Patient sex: F
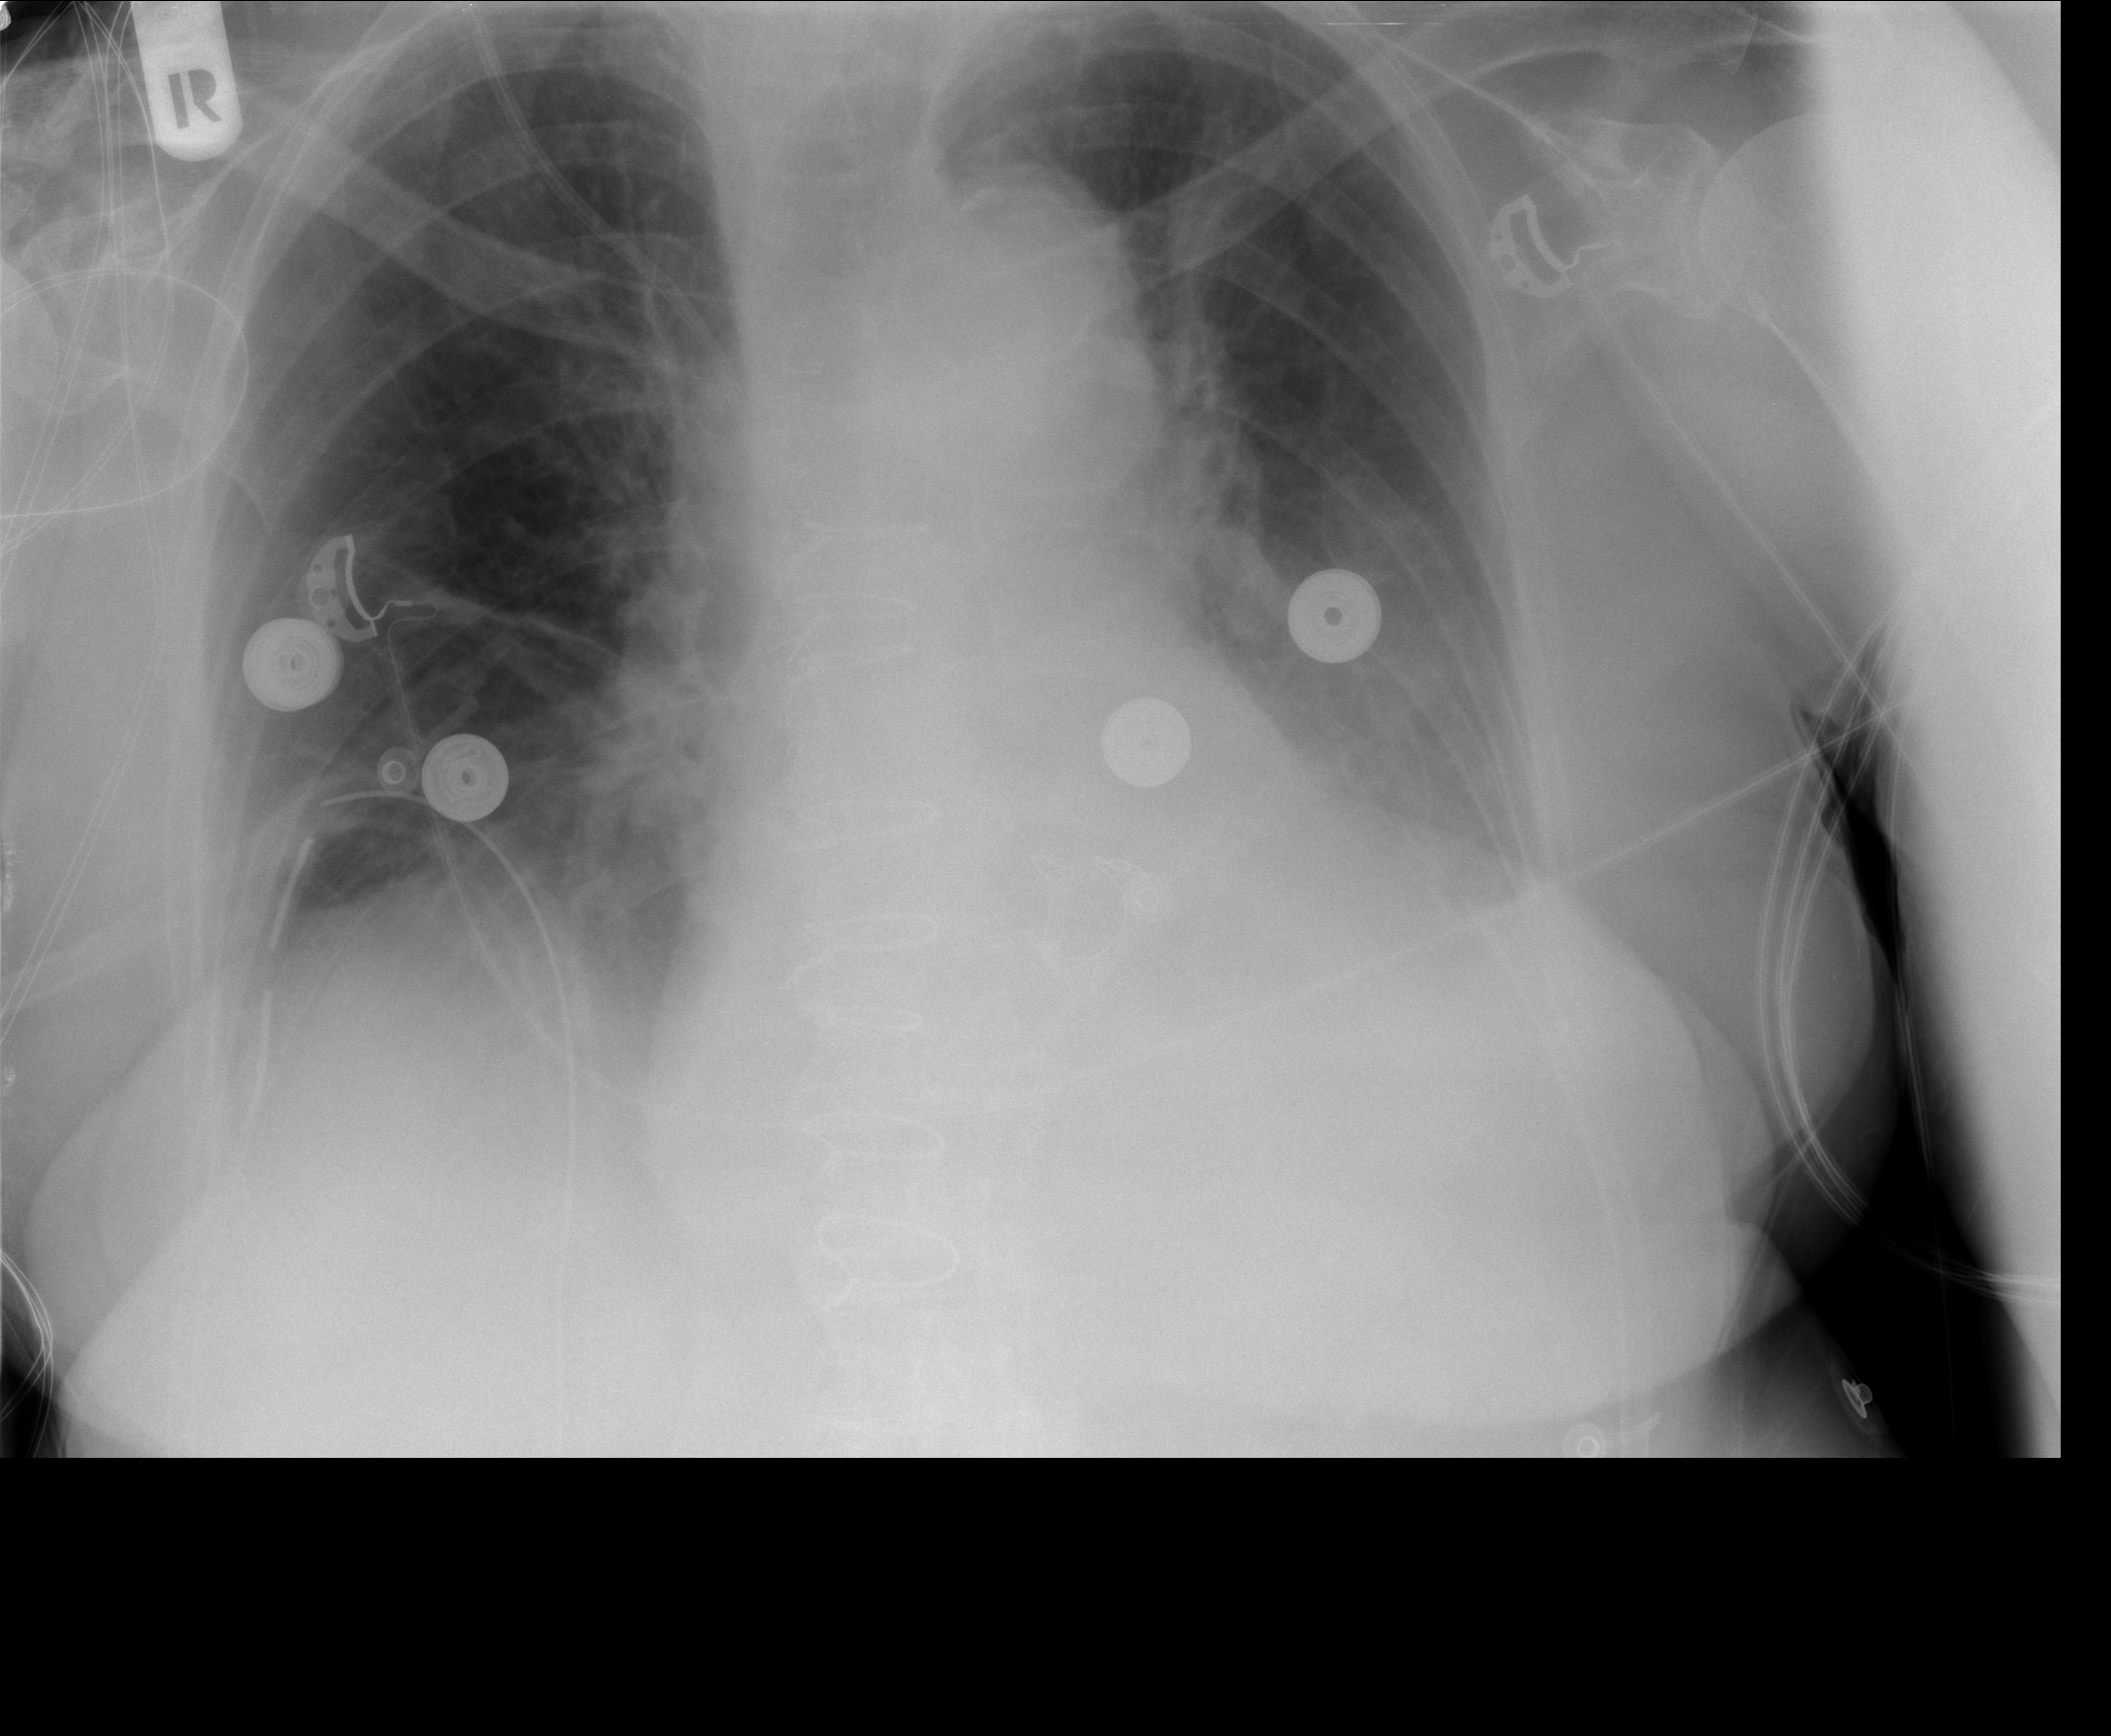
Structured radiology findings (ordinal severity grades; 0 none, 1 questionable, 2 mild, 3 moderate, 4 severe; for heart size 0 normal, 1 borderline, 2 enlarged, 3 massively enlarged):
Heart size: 0
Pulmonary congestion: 1
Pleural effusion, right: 2
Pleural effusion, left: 2
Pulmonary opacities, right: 0
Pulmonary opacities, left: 0
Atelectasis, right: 2
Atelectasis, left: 0